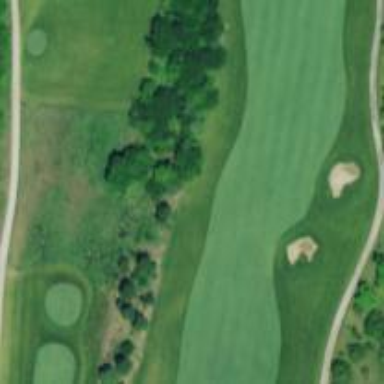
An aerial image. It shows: View of golf hole.